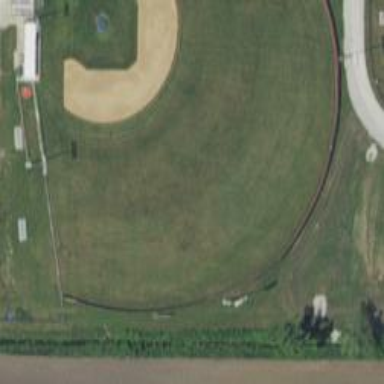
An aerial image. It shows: Baseball pitch for leisure and sports activities.